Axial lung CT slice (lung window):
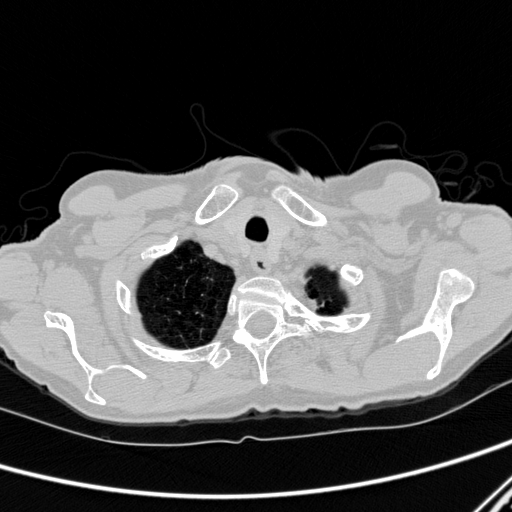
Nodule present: no